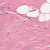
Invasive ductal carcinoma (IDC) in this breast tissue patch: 0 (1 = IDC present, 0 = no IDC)